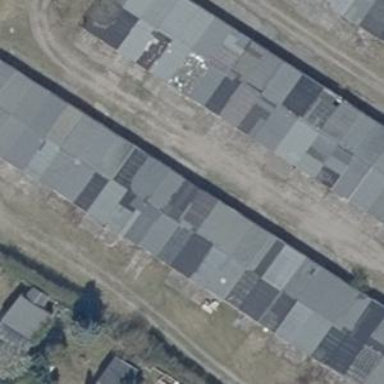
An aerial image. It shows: Group of garages.